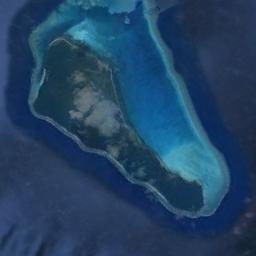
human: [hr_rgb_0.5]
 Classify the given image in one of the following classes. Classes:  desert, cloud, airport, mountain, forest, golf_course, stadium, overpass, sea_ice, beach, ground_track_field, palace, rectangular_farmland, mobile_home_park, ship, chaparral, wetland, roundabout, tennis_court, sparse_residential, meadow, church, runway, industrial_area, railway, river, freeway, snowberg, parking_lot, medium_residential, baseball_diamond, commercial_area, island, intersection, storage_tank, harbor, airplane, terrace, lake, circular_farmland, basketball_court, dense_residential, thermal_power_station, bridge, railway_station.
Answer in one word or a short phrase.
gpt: island